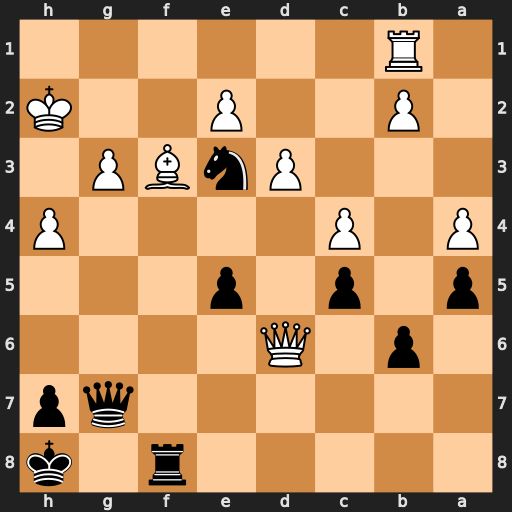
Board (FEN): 5r1k/6qp/1p1Q4/p1p1p3/P1P4P/3PnBP1/1P2P2K/1R6
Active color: b
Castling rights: -
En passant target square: -
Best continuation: Nf5 Qxf8+ Qxf8